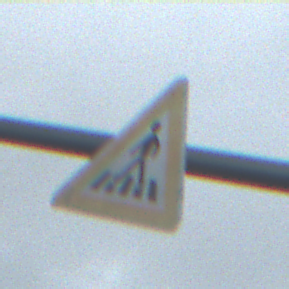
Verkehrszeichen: FussgaengerueberwegRechts
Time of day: Midday
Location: Outdoor (Suburban)
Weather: Overcast
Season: NotSpecified
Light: Natural